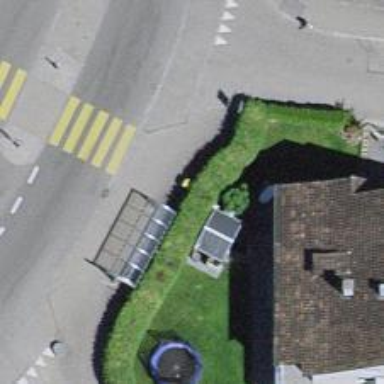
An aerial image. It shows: Post box is visible.